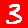
Digit: 3